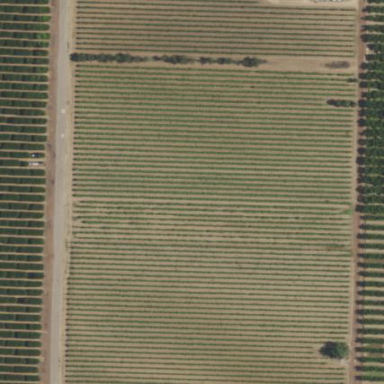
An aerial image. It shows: Beautiful vineyard in the countryside.